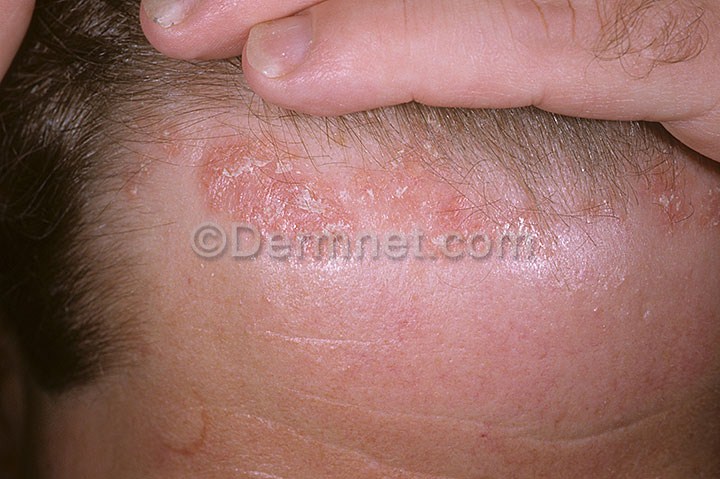
Disease: Psoriasis pictures Lichen Planus and related diseases